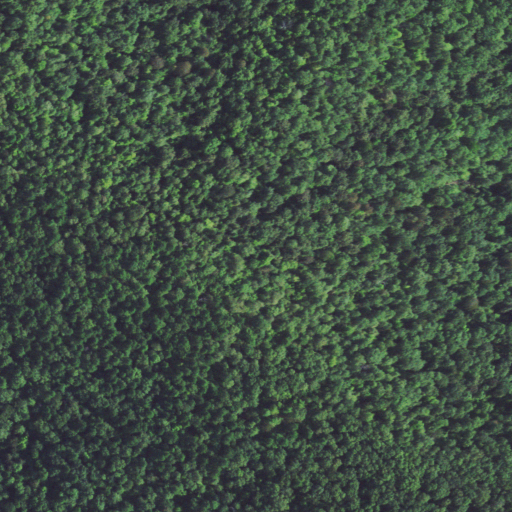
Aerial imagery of mountain in Oklahoma named Phillips Mountain containing deciduous forest, evergreen forest, and mixed forest